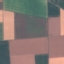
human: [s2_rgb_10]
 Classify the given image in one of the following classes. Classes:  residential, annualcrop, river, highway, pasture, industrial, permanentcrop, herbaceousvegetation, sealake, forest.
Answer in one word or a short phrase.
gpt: AnnualCrop